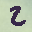
Label: 2